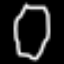
Label: octagon